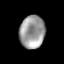
Tissue: prostate
Cell type: Epithelial cells
Senescence score: 0.3259
Nuclear area (px): 814
Mean DAPI intensity: 153.57